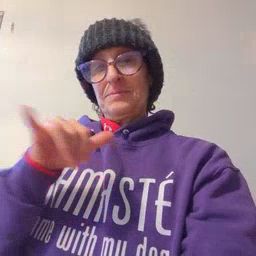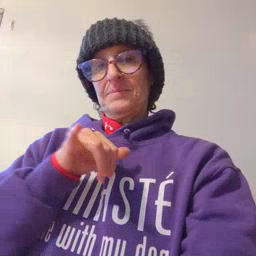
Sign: same